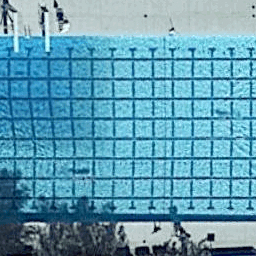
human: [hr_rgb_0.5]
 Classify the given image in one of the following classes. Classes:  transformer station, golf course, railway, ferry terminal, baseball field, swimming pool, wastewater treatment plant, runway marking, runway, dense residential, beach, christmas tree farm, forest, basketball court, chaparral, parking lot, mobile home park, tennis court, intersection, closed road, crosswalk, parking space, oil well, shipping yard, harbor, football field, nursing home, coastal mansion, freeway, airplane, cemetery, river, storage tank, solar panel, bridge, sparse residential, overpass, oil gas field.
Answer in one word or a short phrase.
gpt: swimming pool